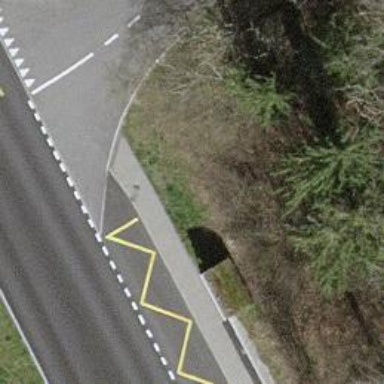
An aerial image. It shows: Bus stop with platform for public transport.